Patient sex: F
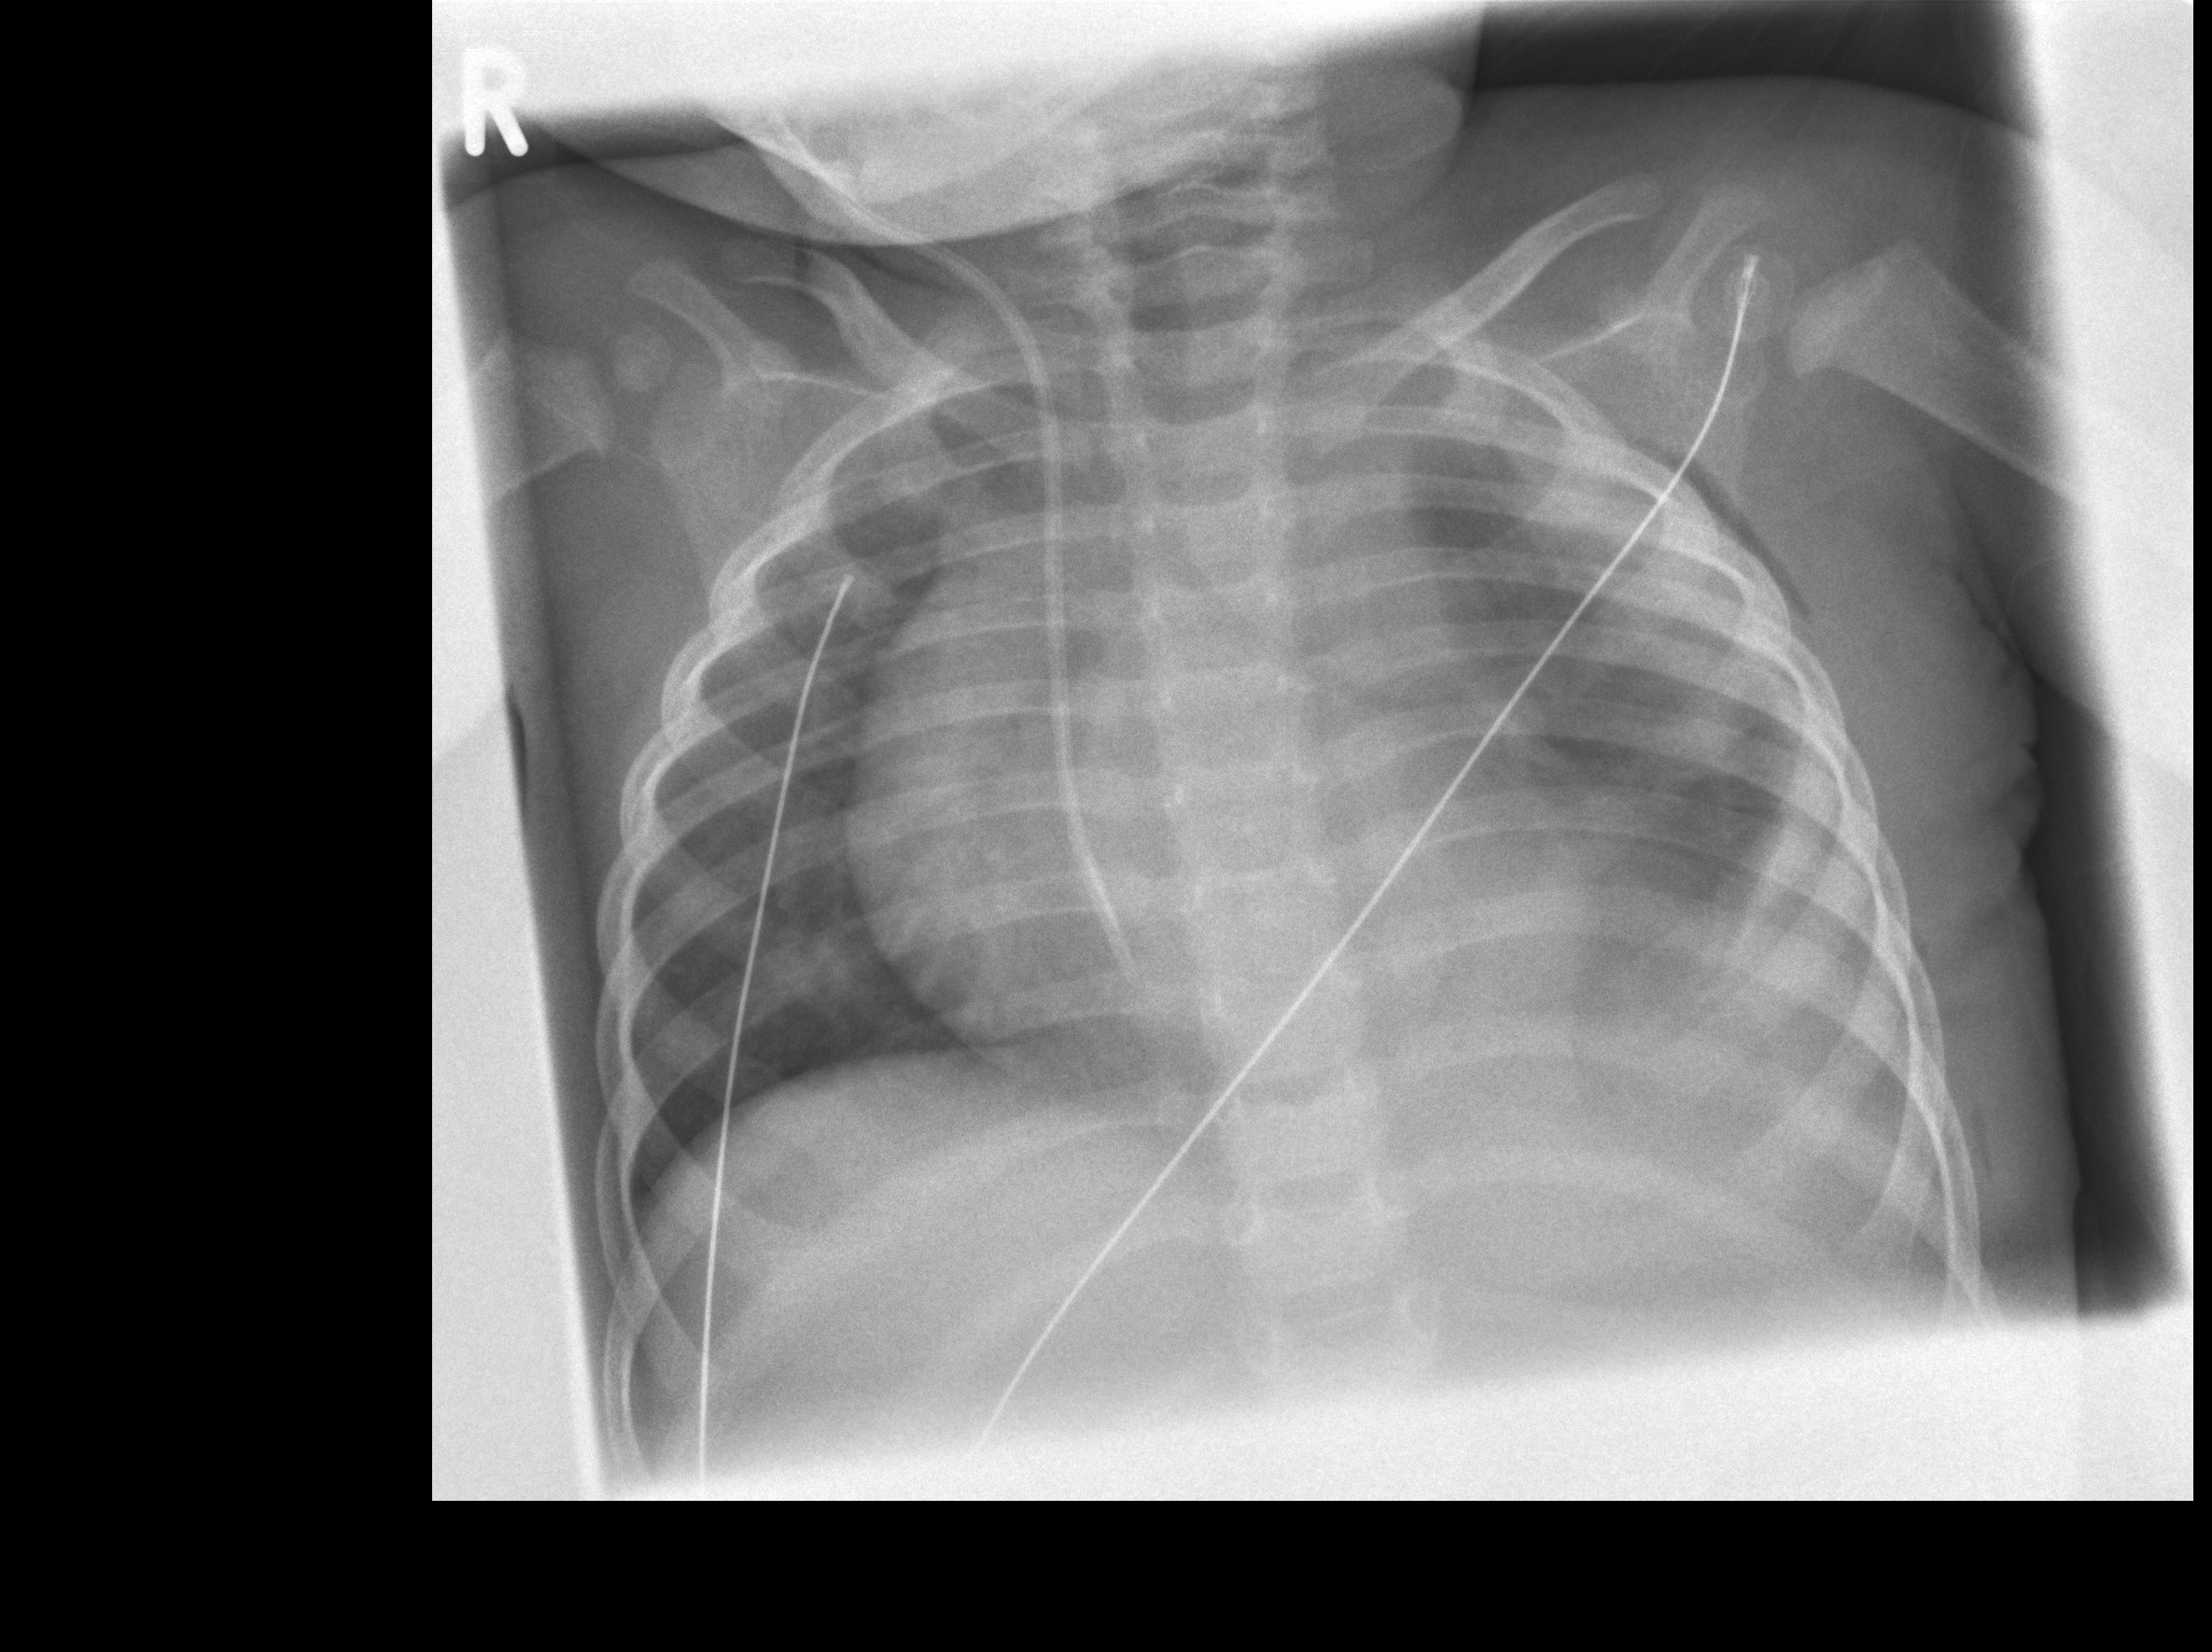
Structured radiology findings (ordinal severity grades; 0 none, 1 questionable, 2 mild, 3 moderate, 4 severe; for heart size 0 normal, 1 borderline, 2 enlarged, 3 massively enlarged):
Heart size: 0
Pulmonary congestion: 0
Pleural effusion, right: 0
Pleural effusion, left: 3
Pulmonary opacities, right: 0
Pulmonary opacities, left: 0
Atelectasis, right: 0
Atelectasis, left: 2